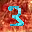
Label: 3